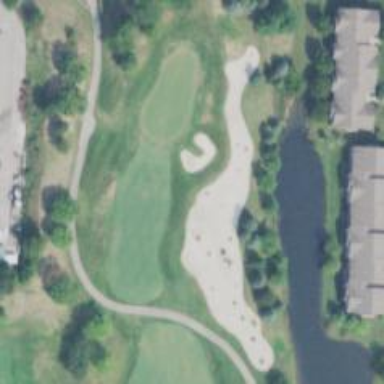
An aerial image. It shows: Golf hole.